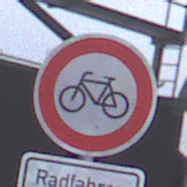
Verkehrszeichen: VerbotRadverkehr
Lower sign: HinweisDurchVerbaleAngabe3
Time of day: MorningAfternoon
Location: Outdoor (Suburban)
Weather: Overcast
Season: NotSpecified
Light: Natural